Question: I want to create a JavaFX dialog with two input-fields....
So far i created just dialogs with 1 input-field and I tried to do it with 2, but unsuccessful
I use this code for dialogs with 1 input-field:
'''
public String splitn;
public void dialogSplit() throws IOException {
TextInputDialog dialog = new TextInputDialog();
dialog.setTitle("Split");
dialog.setHeaderText("After how many characters should be splitted?");
Optional<String> result = dialog.showAndWait();
if (result.isPresent()) {
splitn=result.get();
}
}
'''
Thats how I want it to look like:
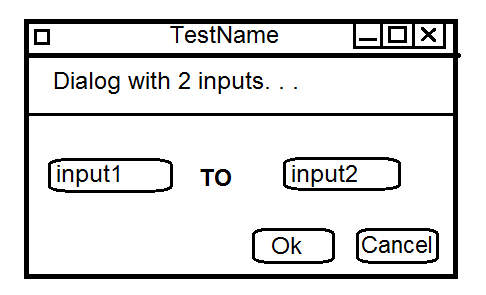
Answer: Slightly modified from <URL>
'''
// Create the custom dialog.
Dialog<Pair<String, String>> dialog = new Dialog<>();
dialog.setTitle("TestName");
// Set the button types.
ButtonType loginButtonType = new ButtonType("OK", ButtonData.OK_DONE);
dialog.getDialogPane().getButtonTypes().addAll(loginButtonType, ButtonType.CANCEL);
GridPane gridPane = new GridPane();
gridPane.setHgap(10);
gridPane.setVgap(10);
gridPane.setPadding(new Insets(20, 150, 10, 10));
TextField from = new TextField();
from.setPromptText("From");
TextField to = new TextField();
to.setPromptText("To");
gridPane.add(from, 0, 0);
gridPane.add(new Label("To:"), 1, 0);
gridPane.add(to, 2, 0);
dialog.getDialogPane().setContent(gridPane);
// Request focus on the username field by default.
Platform.runLater(() -> from.requestFocus());
// Convert the result to a username-password-pair when the login button is clicked.
dialog.setResultConverter(dialogButton -> {
if (dialogButton == loginButtonType) {
return new Pair<>(from.getText(), to.getText());
}
return null;
});
Optional<Pair<String, String>> result = dialog.showAndWait();
result.ifPresent(pair -> {
System.out.println("From=" + pair.getKey() + ", To=" + pair.getValue());
});
'''